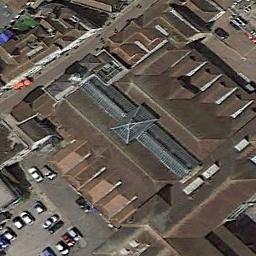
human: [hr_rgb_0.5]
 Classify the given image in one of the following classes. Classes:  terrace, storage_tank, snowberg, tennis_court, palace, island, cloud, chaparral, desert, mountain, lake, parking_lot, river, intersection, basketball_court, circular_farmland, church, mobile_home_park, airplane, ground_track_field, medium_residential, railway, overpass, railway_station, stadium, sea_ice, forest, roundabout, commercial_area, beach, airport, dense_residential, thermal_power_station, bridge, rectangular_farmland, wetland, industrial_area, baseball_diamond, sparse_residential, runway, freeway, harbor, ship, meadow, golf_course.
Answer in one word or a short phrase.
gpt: church